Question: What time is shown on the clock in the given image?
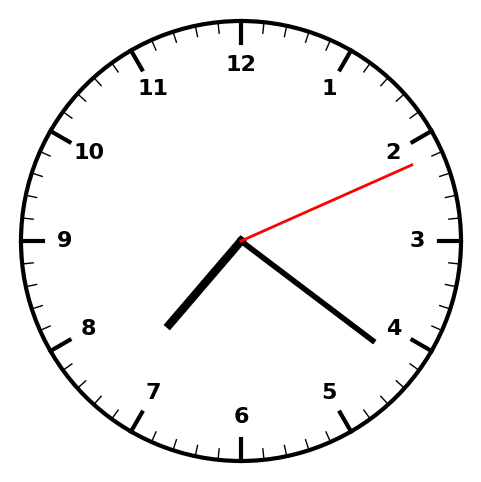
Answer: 07:21:11